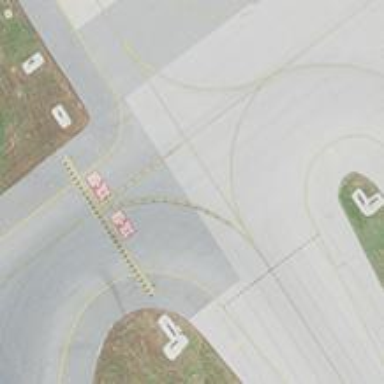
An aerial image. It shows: Asphalt taxiway at the airport.